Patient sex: M
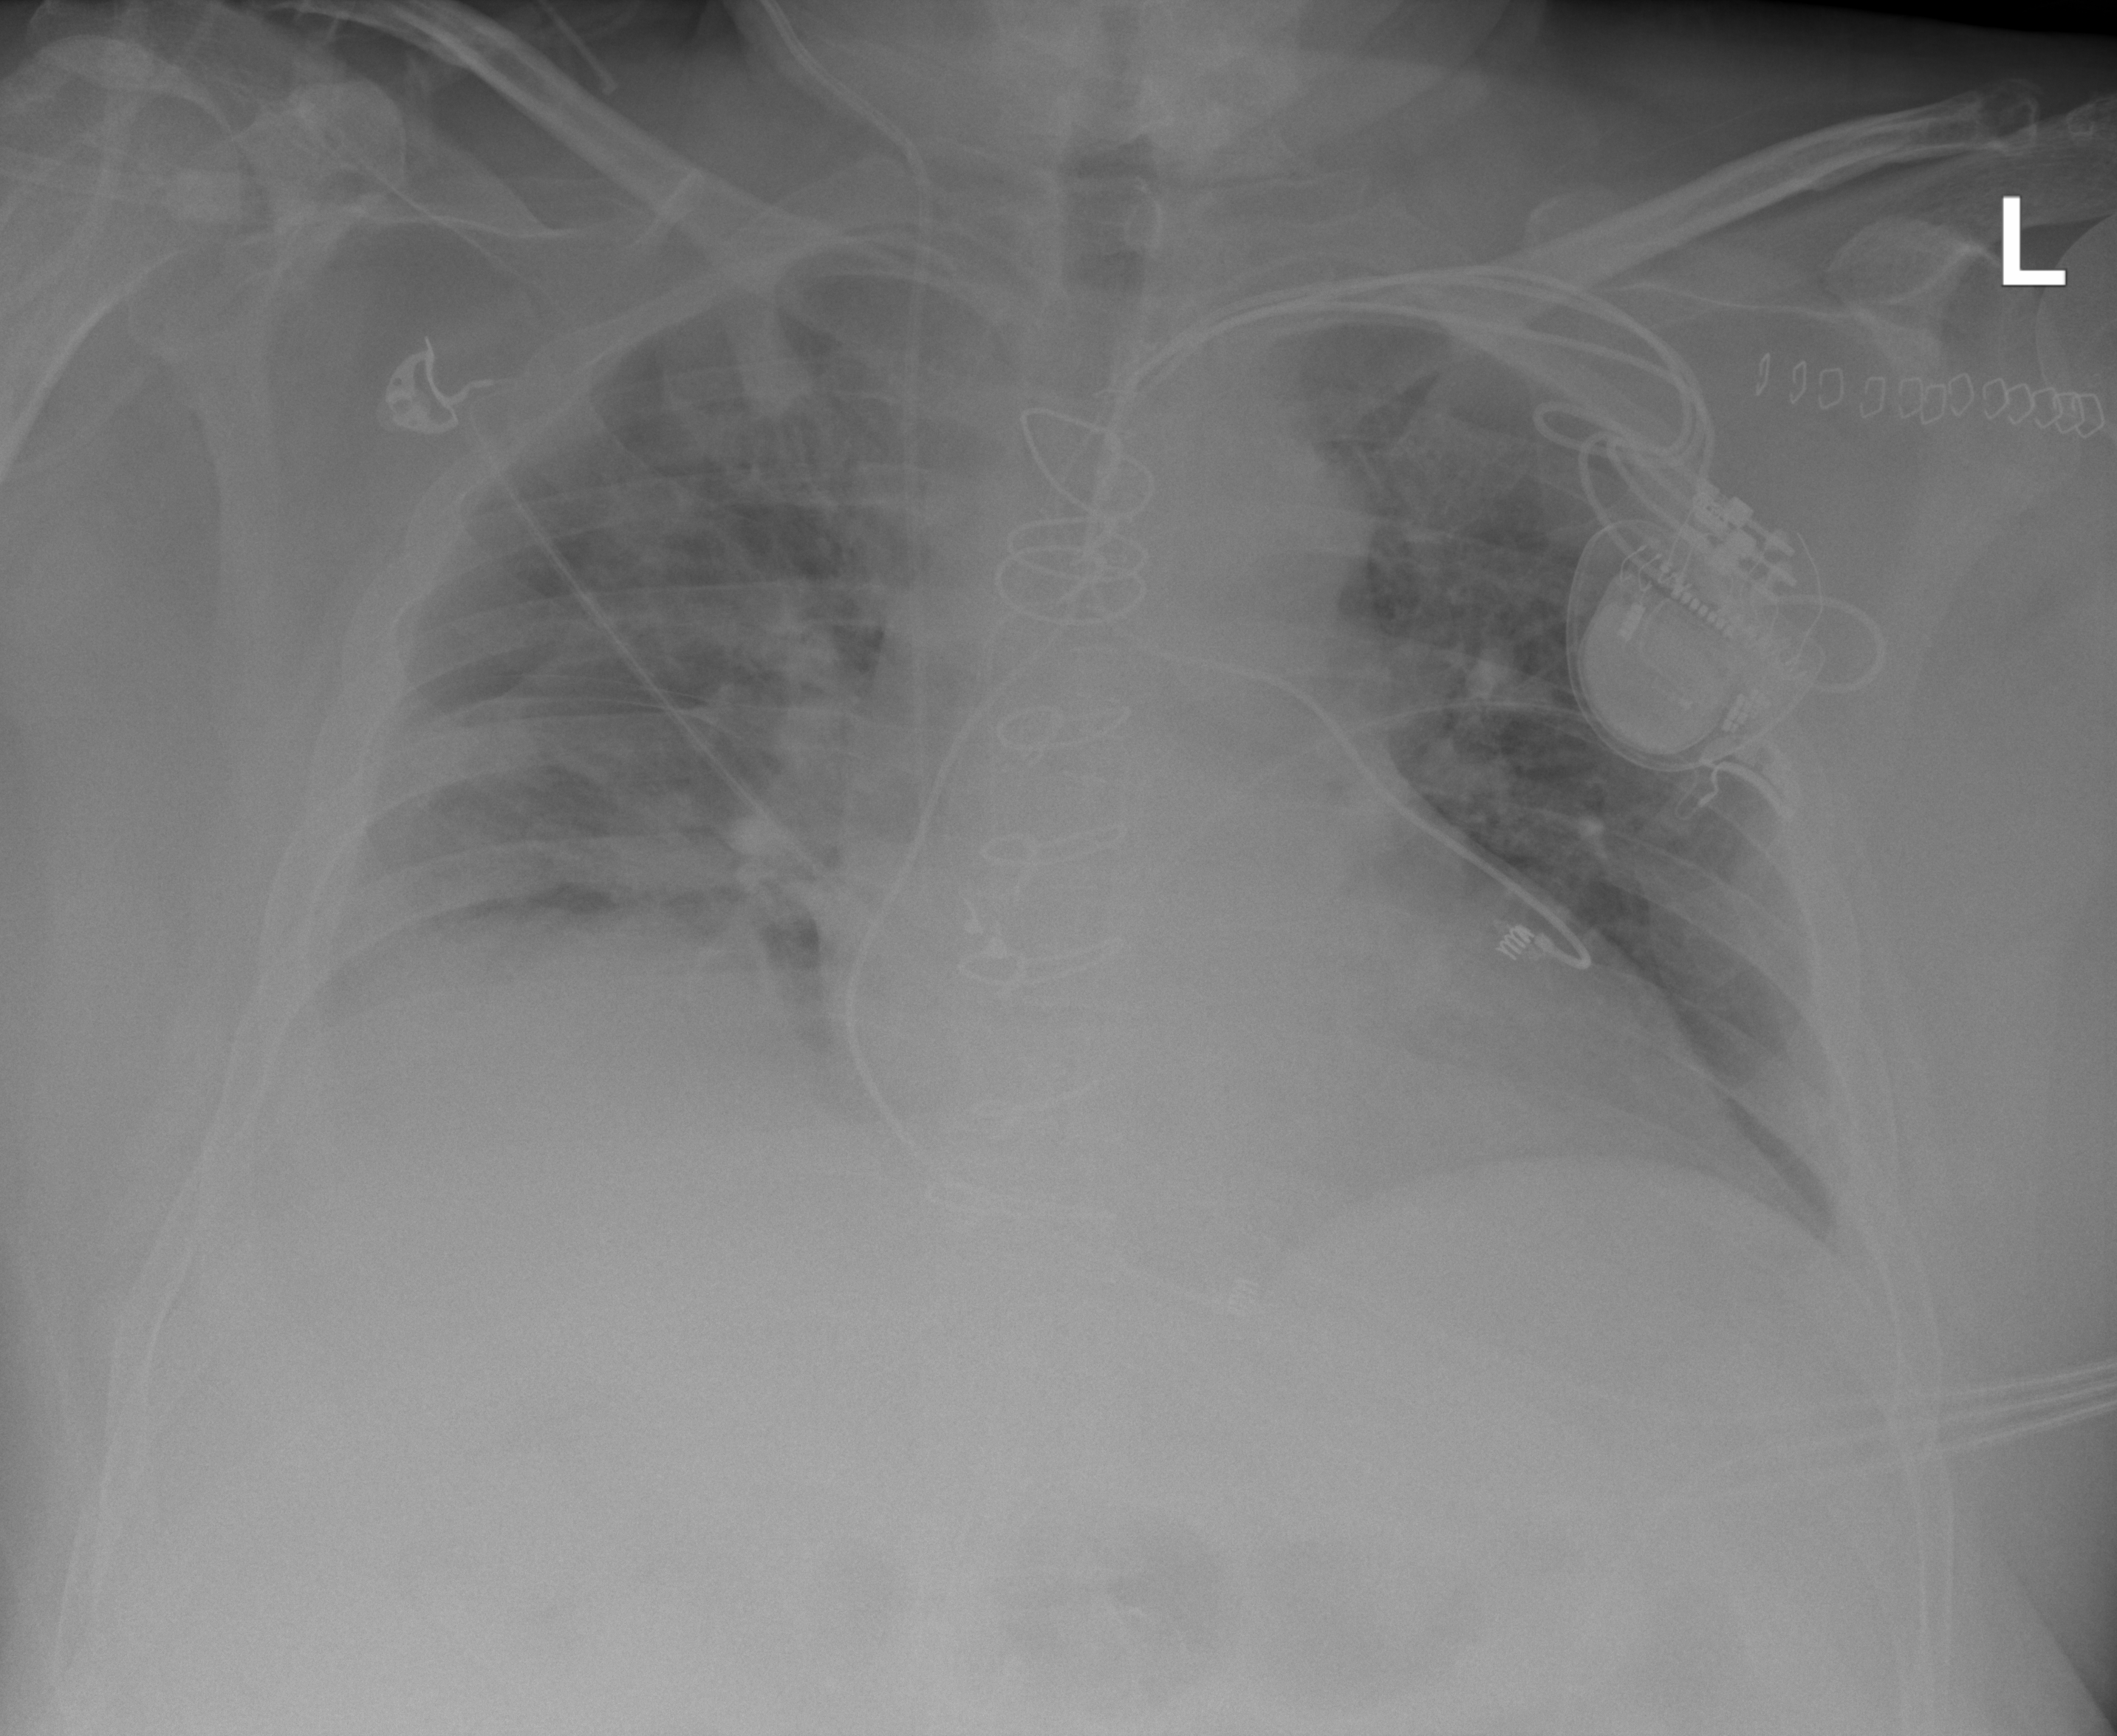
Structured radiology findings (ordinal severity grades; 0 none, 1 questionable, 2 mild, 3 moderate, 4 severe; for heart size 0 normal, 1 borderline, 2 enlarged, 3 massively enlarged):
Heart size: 2
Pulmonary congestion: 2
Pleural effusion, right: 2
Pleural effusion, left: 0
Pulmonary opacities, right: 2
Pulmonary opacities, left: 0
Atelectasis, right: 2
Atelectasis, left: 0